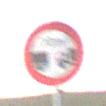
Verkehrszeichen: VerbotUnterschreitenMindestabstand
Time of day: Night
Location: Outdoor (Nature)
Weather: Overcast
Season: NotSpecified
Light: Artificial